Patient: sex F, age 43
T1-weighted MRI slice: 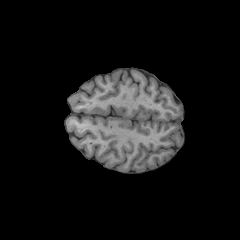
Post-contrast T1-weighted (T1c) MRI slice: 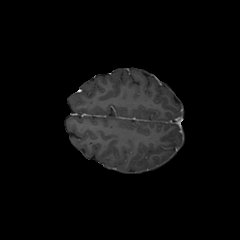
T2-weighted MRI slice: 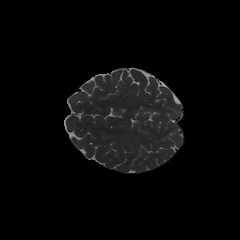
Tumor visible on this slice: no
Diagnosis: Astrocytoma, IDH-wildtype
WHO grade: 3